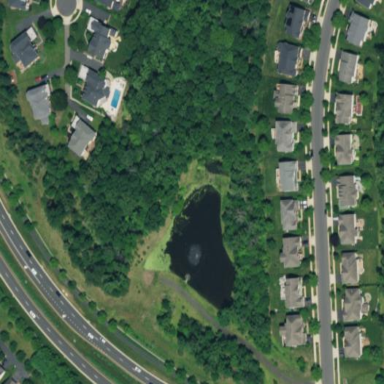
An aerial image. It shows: Serene pond surrounded by nature.